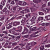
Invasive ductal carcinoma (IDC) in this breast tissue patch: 1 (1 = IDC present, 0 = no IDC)